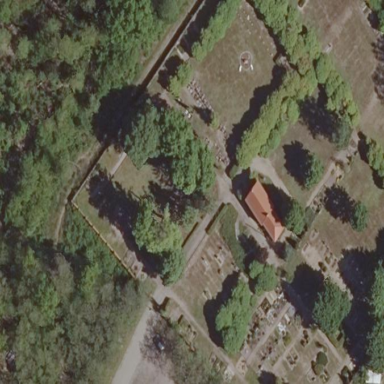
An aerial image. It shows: Cemetery.